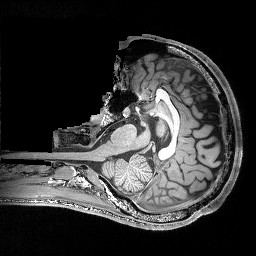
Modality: T1w
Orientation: axial
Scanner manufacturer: siemens
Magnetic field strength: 3 T
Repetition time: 2.25 s
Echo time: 0.00418 s